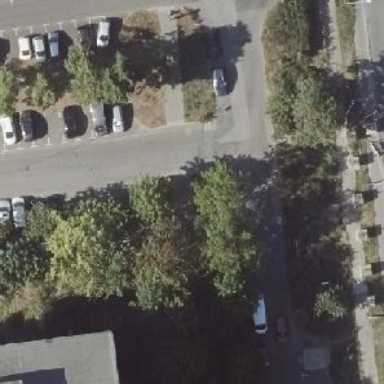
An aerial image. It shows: Sidewalk along the footway.